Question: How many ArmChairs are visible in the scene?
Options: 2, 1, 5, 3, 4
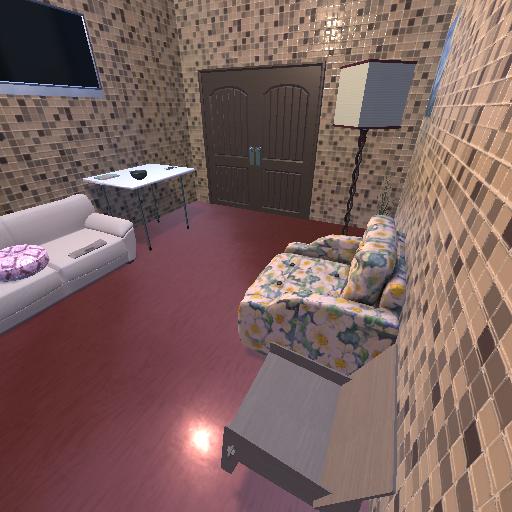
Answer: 2